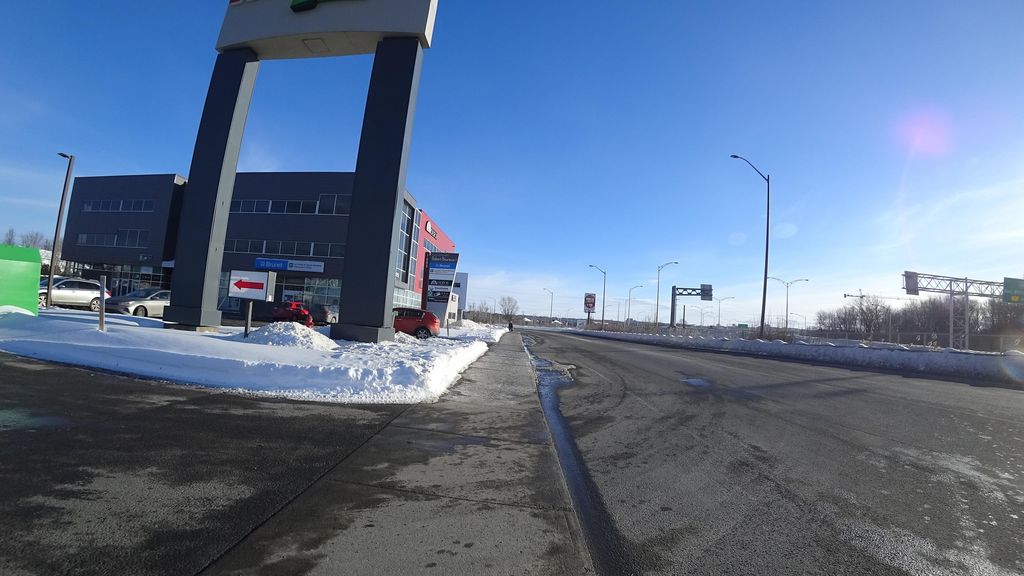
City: quebec_city